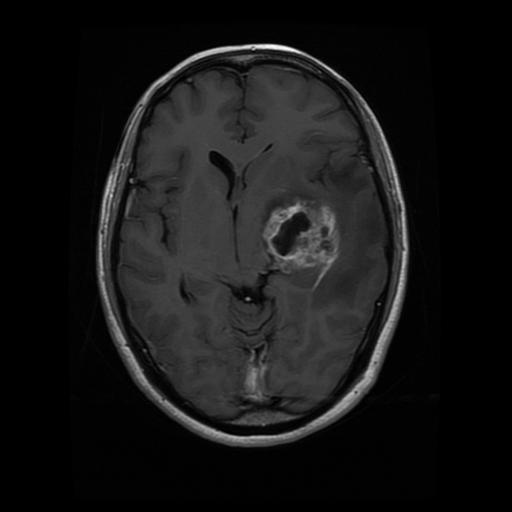
Label: glioma